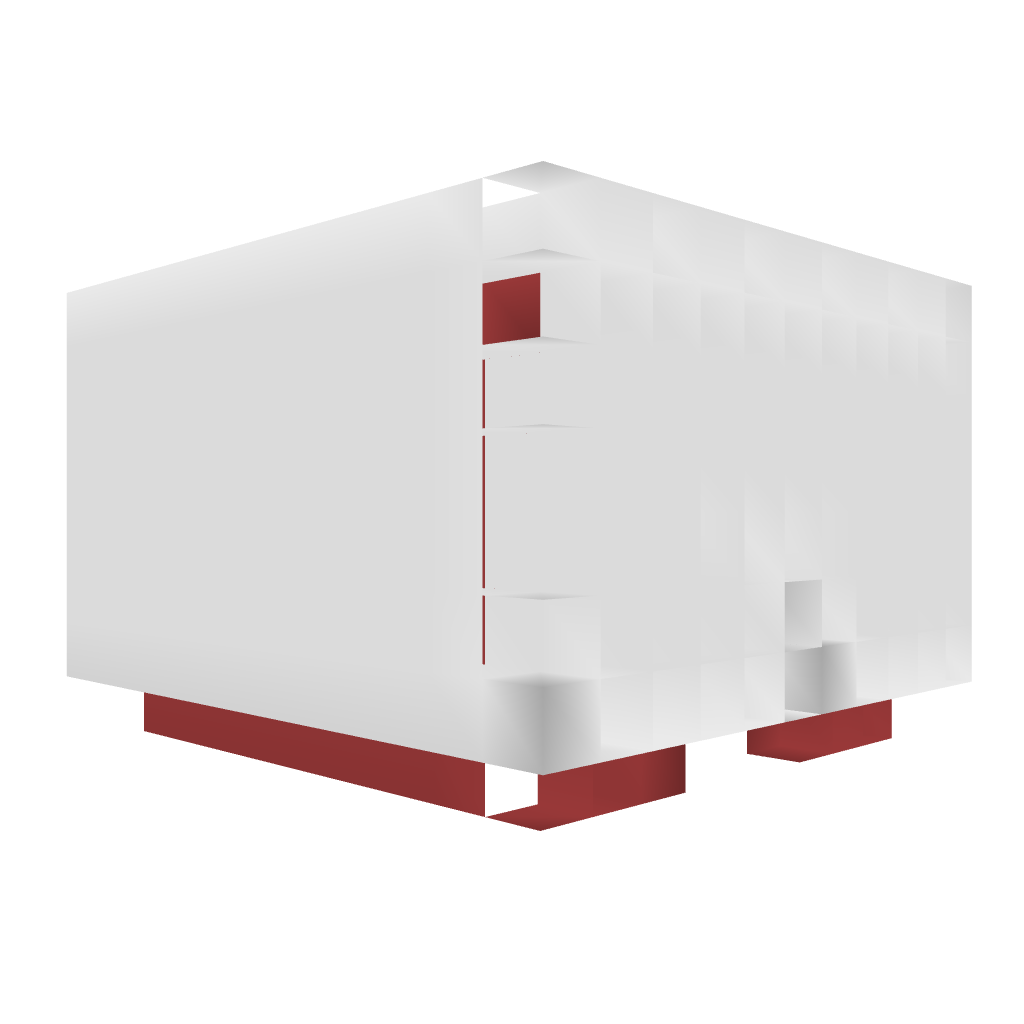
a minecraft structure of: Lavaburn; a small modern house bad low quality